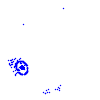
Particle: kaon